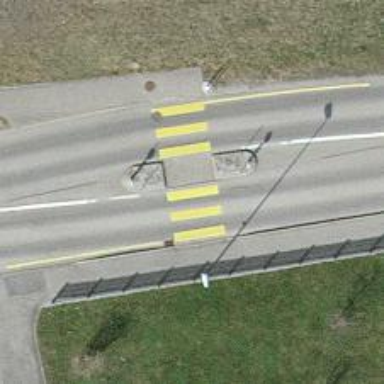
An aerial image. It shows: Zebra crossing for pedestrians.